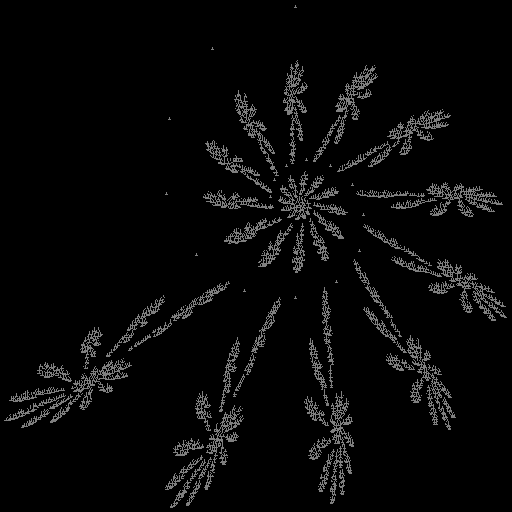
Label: swirl